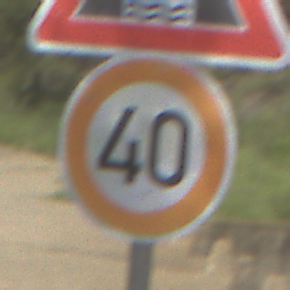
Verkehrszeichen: Geschwindigkeit40
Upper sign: BeweglicheBruecke
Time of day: Midday
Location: Outdoor (Nature)
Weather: PartlyCloudy
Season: NotSpecified
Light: Natural